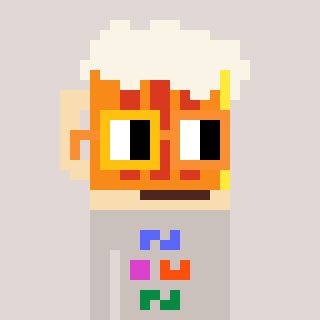
a pixel art character with square yellow and orange glasses, a beer-shaped head and a foggrey-colored body on a warm background